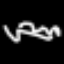
Label: squiggle